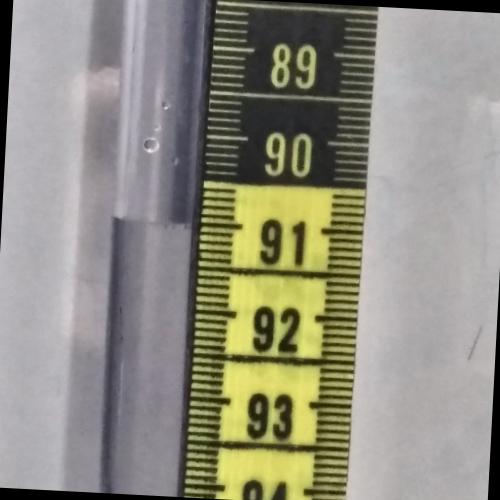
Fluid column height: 91.0 cm